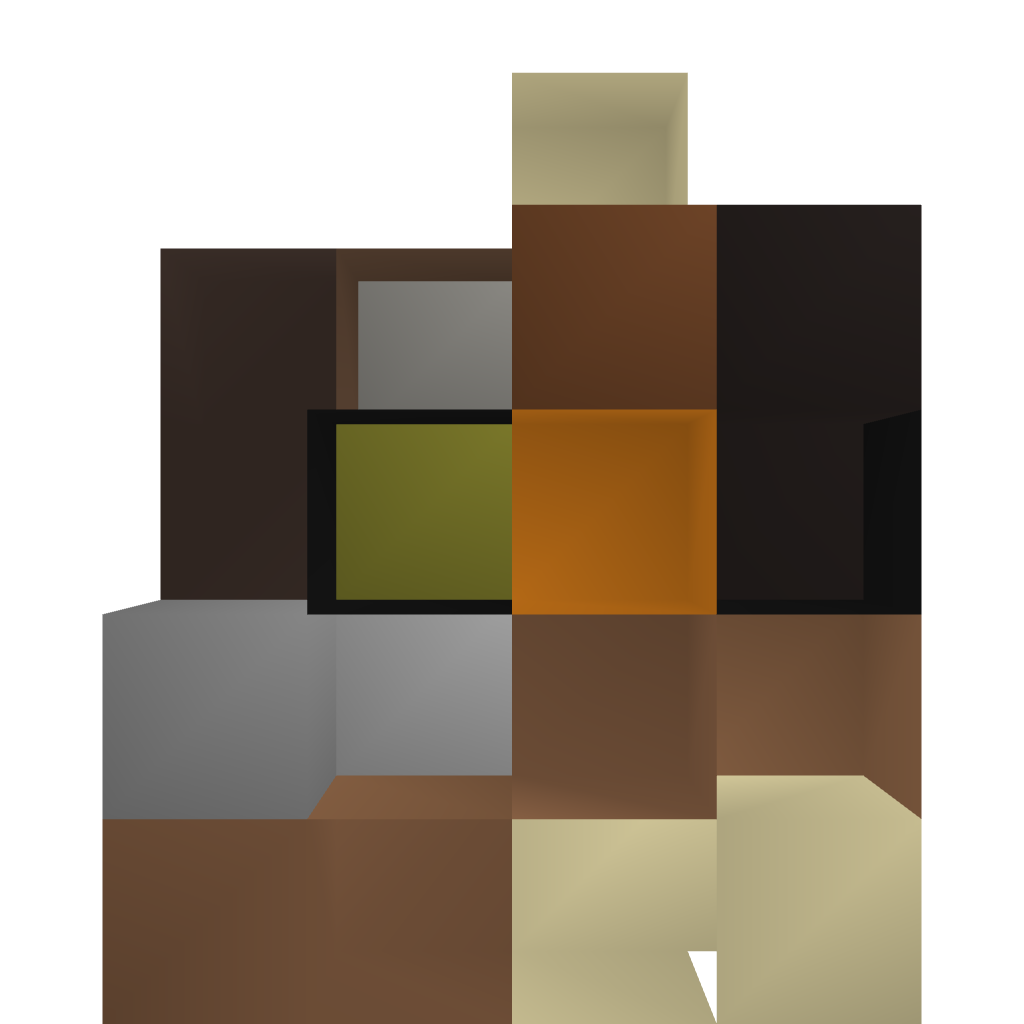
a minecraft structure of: Smallest Minecraft house [with all you will need :)]